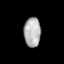
Tissue: lung
Cell type: Epithelial cells
Senescence score: 0.2333
Nuclear area (px): 481
Mean DAPI intensity: 177.653